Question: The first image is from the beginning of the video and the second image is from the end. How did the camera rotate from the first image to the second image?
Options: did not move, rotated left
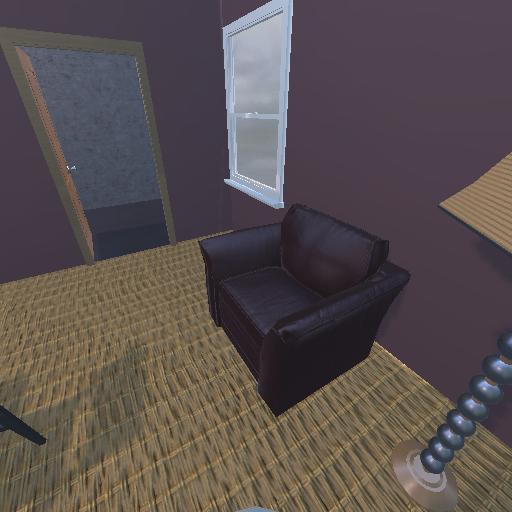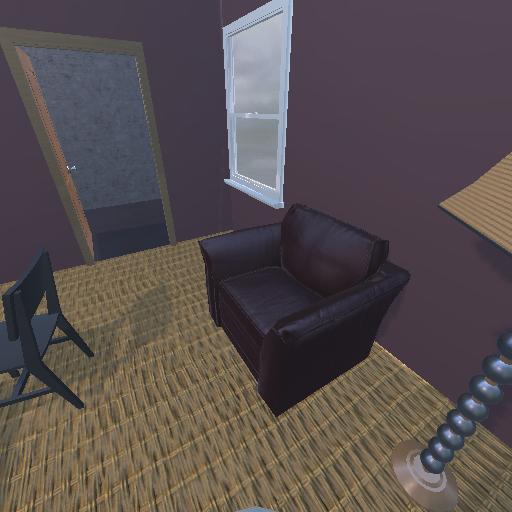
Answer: did not move